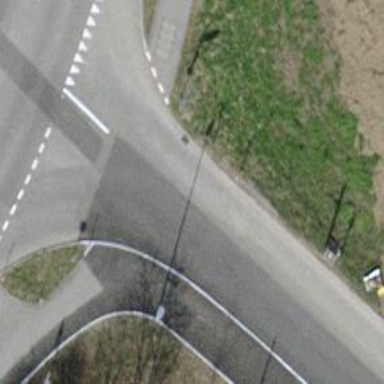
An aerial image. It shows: Tertiary road.